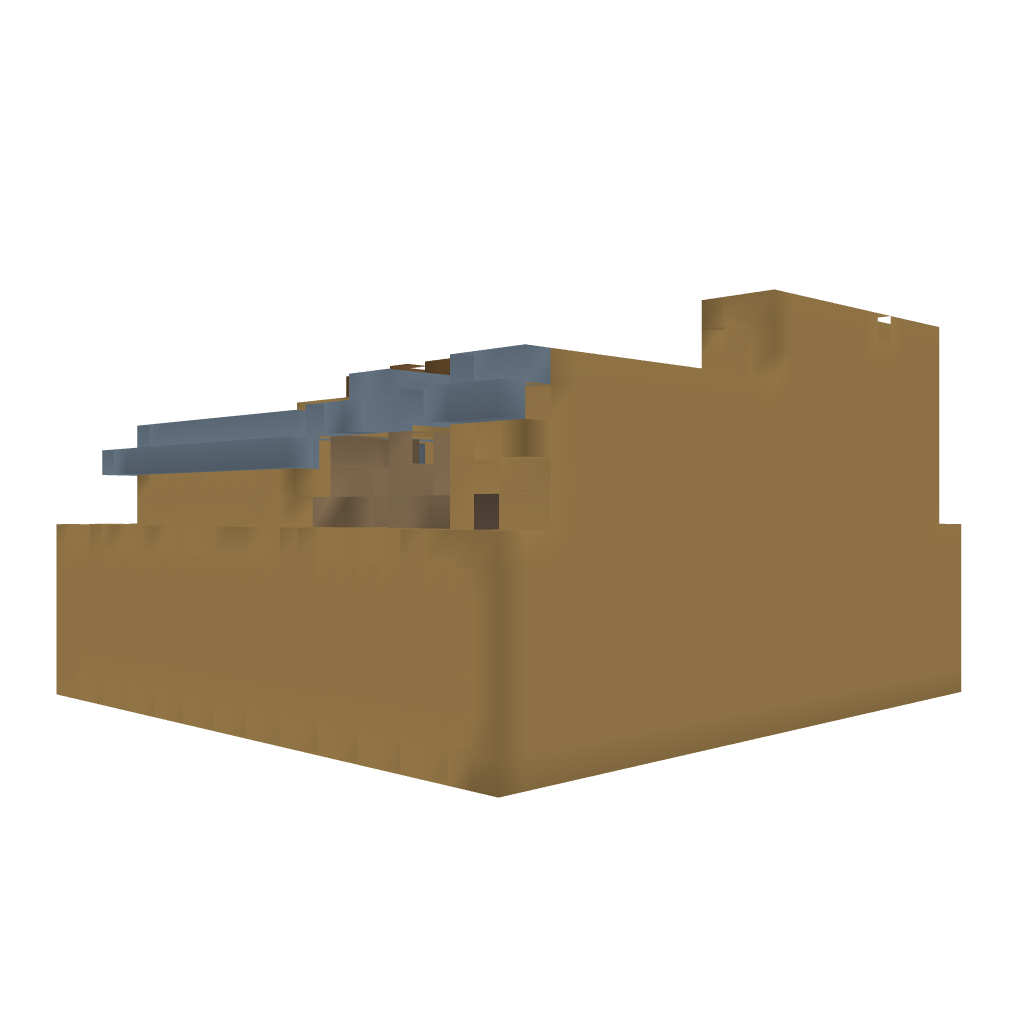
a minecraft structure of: Train Depot/Station